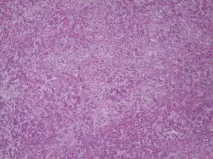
Pathological features of ACTH-independent CS during pregnancy caused by an adrenal adenoma. The tumor cells proliferated diffusely, and the cells of zona globularis, zona fasciculata, and zona reticularis could be seen.
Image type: pathology (h&e)